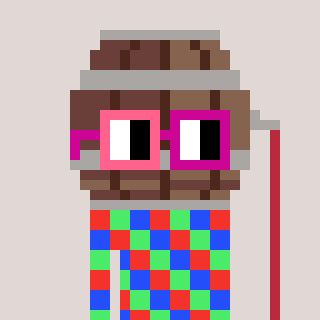
a pixel art character with square pink and red glasses, a wine barrel-shaped head and a peachy-colored body on a warm background